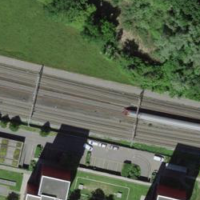
EUNIS habitat code: 57
Species observed at this site:
Geranium nodosum